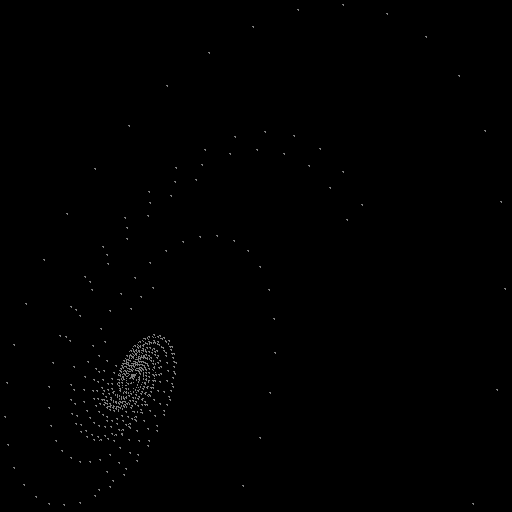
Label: ammonite